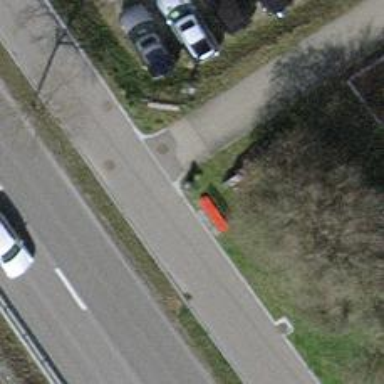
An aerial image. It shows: Red bench.